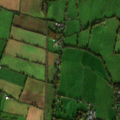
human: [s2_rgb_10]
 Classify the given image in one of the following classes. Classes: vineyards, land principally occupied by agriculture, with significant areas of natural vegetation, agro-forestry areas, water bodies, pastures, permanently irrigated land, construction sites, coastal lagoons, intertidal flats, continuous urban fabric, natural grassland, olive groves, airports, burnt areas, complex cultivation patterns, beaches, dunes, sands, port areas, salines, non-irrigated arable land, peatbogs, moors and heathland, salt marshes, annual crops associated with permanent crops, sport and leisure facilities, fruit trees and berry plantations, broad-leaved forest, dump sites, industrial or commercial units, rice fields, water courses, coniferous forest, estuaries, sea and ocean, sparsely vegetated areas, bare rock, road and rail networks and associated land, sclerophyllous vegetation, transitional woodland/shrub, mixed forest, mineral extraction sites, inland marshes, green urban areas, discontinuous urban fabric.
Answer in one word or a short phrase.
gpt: non-irrigated arable land, pastures